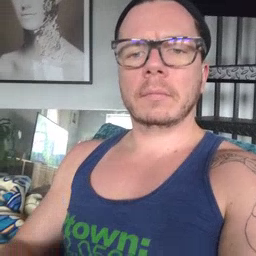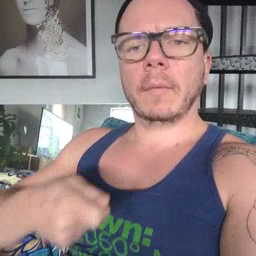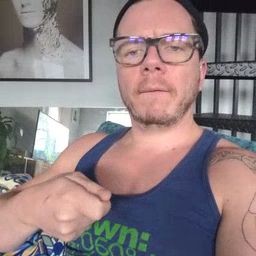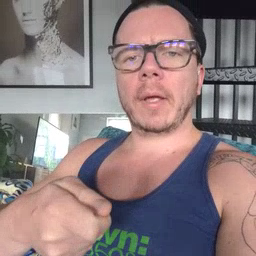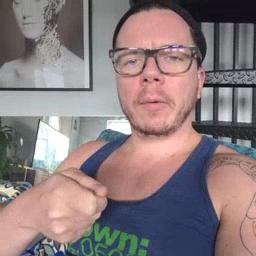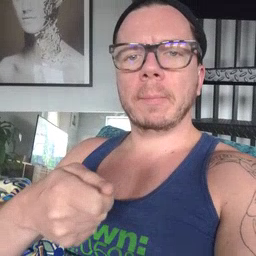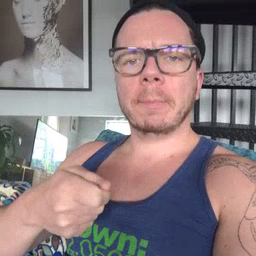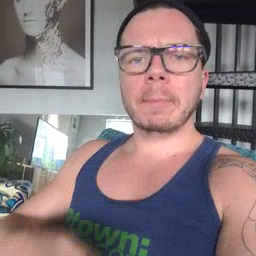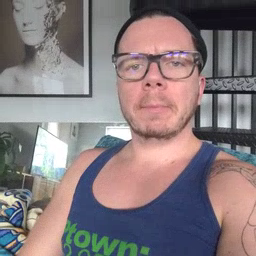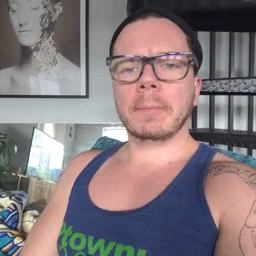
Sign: vacuum